Question: Is there anyway to tell git or Sourcetree 'listen, I don't really care if the content of these xml tags change'?
'''
<noteinfo>
'''
and
'''
<modified>
'''
seem to be prime candidates for this.
I'm aware of a .gitignore that ignores stuff at the file level, but at this level?

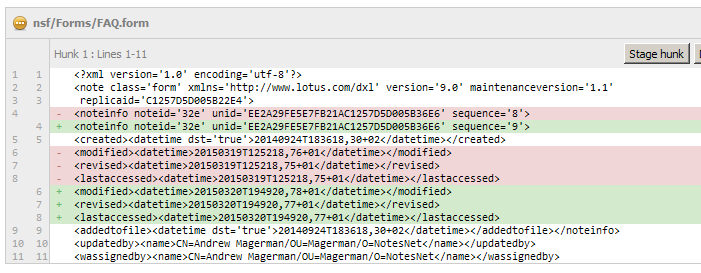
Answer: Dora by Cameron Gregor attemps to handle exactly this. It's <URL>.